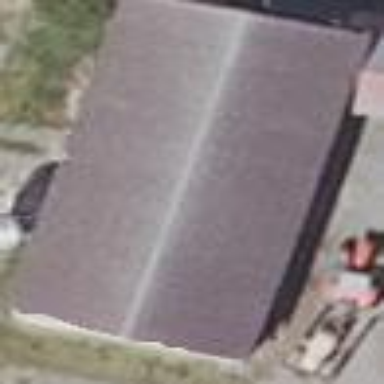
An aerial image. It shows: Building with gabled roof oriented along its structure. The roof is colored grey.